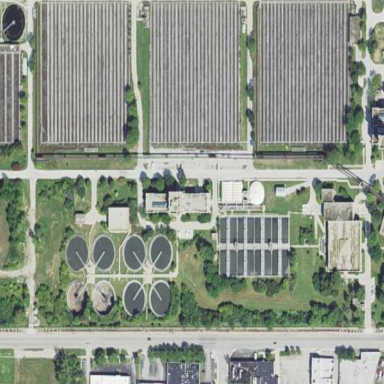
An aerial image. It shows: View of wastewater plant.